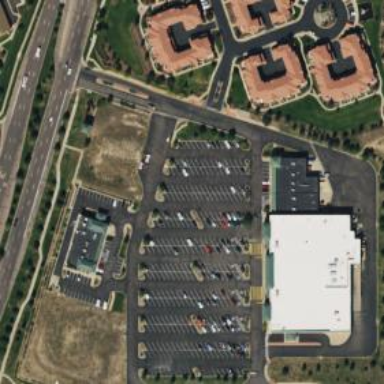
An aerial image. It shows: Parking area with surface.